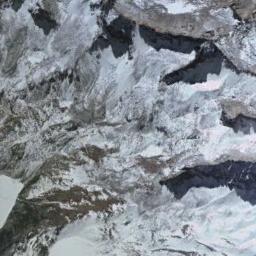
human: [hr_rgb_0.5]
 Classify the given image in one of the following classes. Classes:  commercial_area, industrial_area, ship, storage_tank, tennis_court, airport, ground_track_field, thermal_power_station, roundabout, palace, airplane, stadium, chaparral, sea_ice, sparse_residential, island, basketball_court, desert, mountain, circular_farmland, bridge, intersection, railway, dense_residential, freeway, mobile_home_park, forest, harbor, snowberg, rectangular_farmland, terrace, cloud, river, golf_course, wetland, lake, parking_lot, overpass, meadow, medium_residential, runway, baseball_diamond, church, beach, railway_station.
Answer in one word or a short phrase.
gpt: snowberg